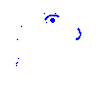
Particle: electron